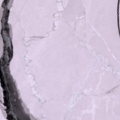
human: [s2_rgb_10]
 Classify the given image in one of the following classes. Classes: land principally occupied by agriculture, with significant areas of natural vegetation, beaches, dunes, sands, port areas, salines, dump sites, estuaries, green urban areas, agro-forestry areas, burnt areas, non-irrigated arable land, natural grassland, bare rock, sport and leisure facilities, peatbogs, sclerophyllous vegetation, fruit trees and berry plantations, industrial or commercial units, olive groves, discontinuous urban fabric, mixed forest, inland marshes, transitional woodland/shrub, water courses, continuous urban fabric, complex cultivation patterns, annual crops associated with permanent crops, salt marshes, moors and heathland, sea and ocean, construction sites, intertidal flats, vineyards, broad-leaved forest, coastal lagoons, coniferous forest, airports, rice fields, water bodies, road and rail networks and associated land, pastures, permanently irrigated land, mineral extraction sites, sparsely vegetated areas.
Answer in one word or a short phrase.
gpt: sea and ocean